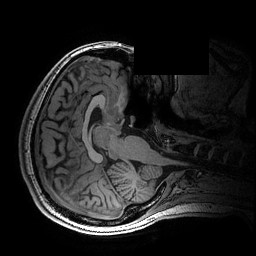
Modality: T1w
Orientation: axial
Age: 18
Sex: female
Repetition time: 0.0077 s
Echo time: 0.0034 s